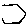
Label: hexagon